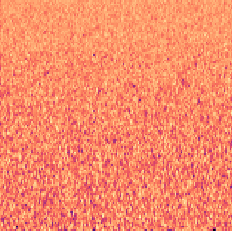
Sound class: Helicopter